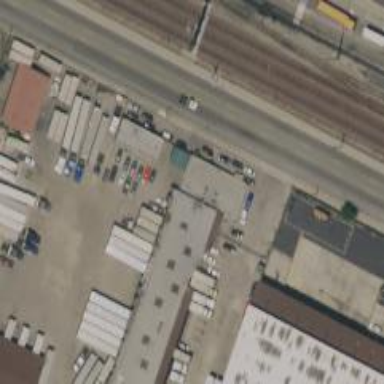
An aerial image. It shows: Warehouse.